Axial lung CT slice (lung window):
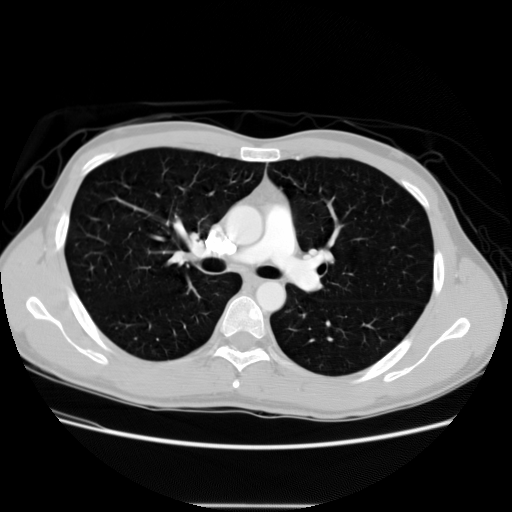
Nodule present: no